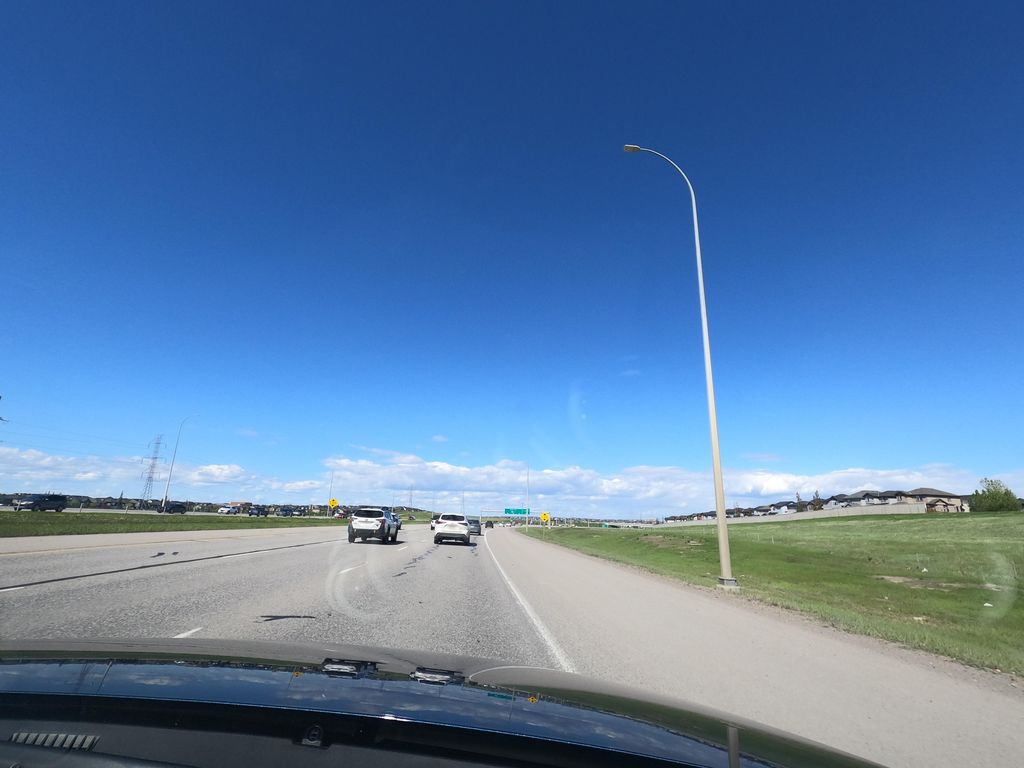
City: calgary